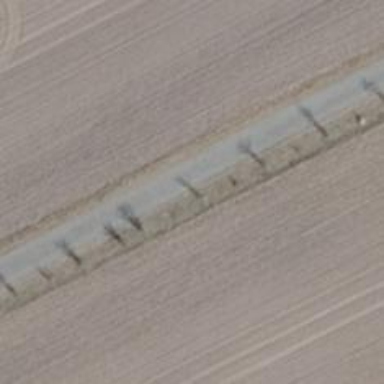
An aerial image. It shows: Row of deciduous broadleaved trees.